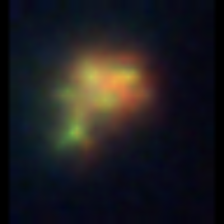
Taxon: Unknown_detritus
Group: Unknown